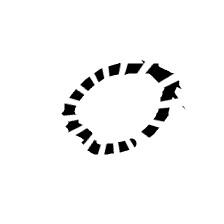
Shape: circle